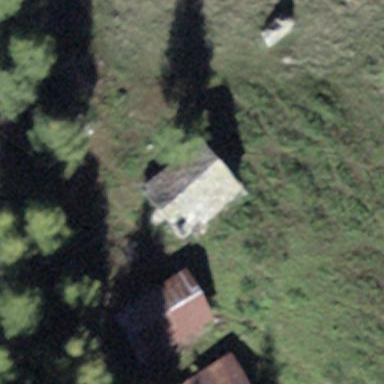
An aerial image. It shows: Historic building now in ruins.